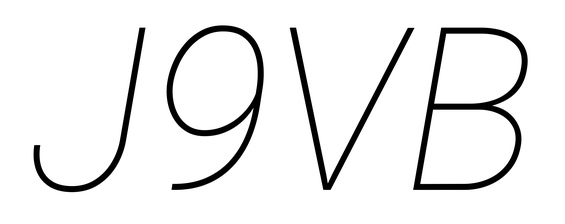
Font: Roboto-Italic_Thin_Italic